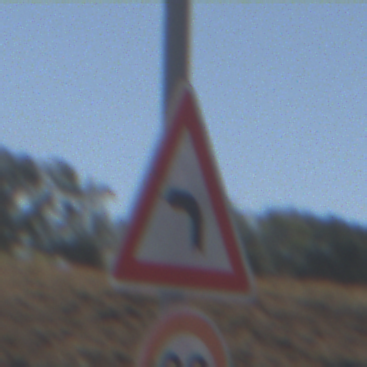
Verkehrszeichen: KurveLinks
Zusatzzeichen unten: Geschwindigkeit80
Umgebung: Outdoor, RoadRail
Tageszeit: Midday
Wetter: Clear
Licht: Natural
Jahreszeit: Summer
Kontrast: HighContrast